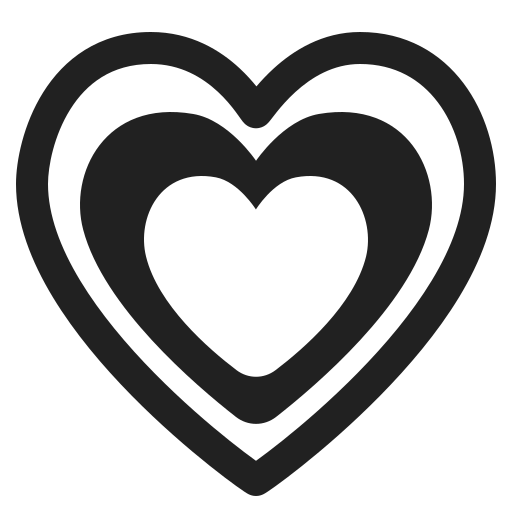
growing heart high contrast